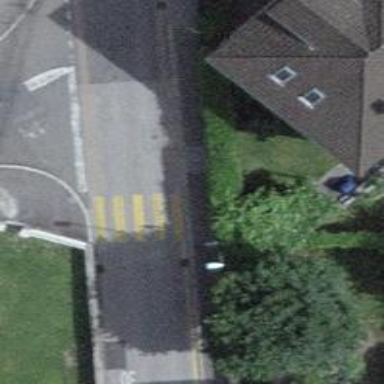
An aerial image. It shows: Zebra crossing on the road.